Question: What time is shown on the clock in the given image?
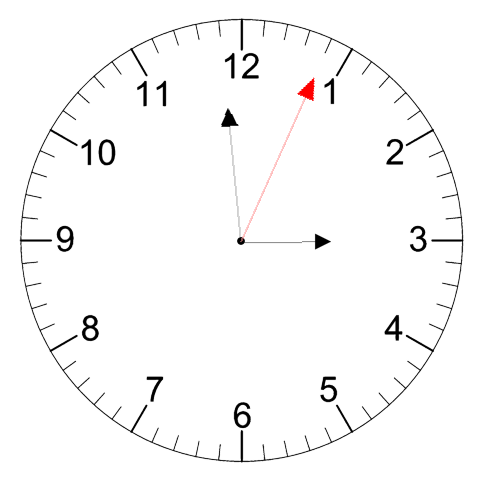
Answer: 02:59:04